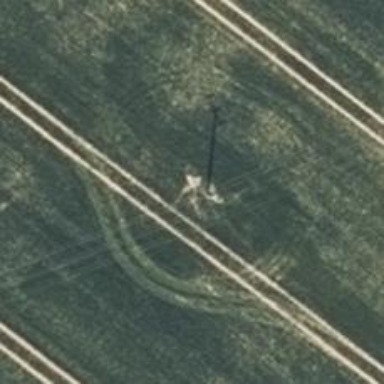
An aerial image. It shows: Power pole.